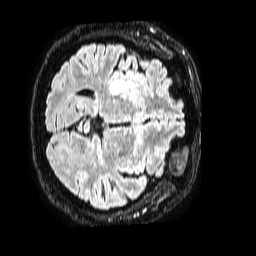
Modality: FLAIR
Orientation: axial
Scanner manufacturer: philips
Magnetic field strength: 1.5 T
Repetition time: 4.8 s
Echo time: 0.3 s